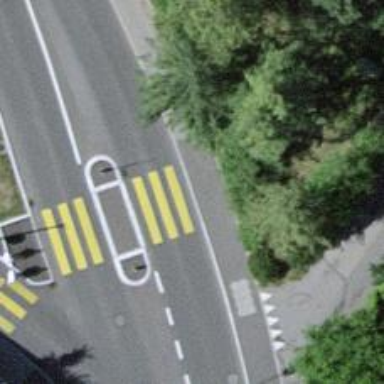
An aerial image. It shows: Pedestrian crossing with zebra markings on footway.